Question: I am using the Select.Async component from react-select along with redux-form. I pass a load options function to the Select.Async and that function makes a request only once. The first time it is called, it makes a get request with axios and returns all the options. The problem I've got is that the first time it loads the options (fetches them), it first shows it is Loading as it is in the picture, but then it erases what the user input and shows no options. The second time a user types it works because no request is made but the options are taken from the state.
Thanks for your help in advance!

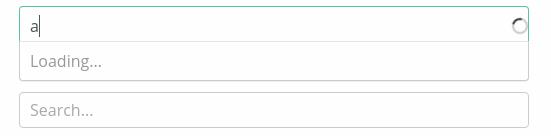
Answer: The problem was I was using a stateless component instead of a class.